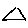
Label: triangle